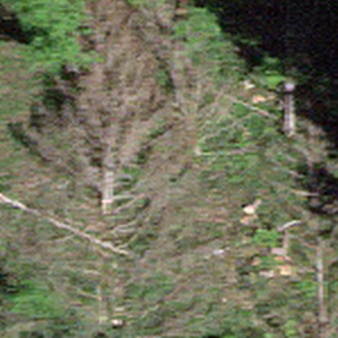
Label: other